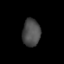
Tissue: lung
Cell type: T cells
Senescence score: 0.1949
Nuclear area (px): 480
Mean DAPI intensity: 76.231